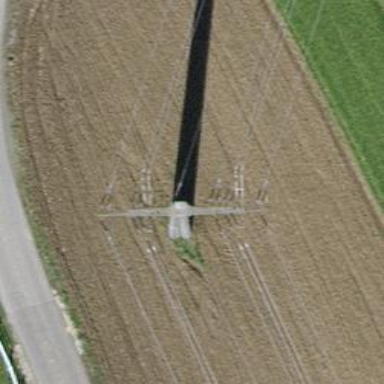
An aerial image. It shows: Double and single wires forming power line.